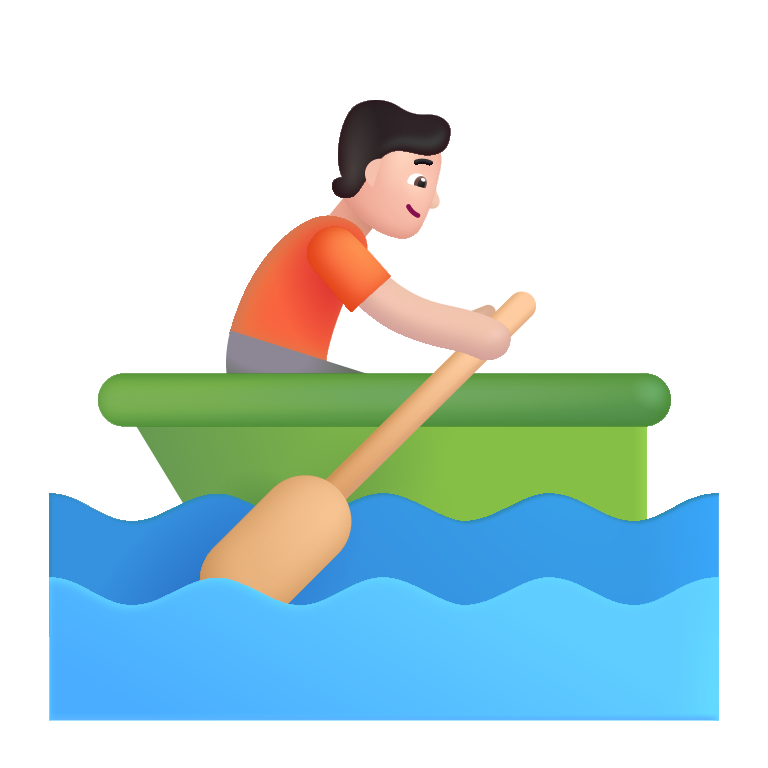
person rowing boat color light